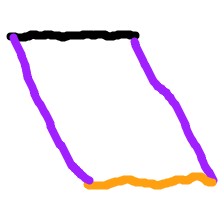
Shape: parallelogram